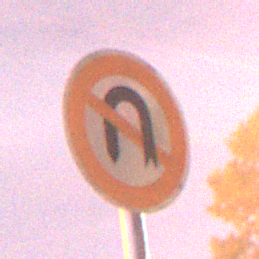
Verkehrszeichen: VerbotWenden
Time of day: Night
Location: Outdoor (Suburban)
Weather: PartlyCloudy
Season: NotSpecified
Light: Artificial